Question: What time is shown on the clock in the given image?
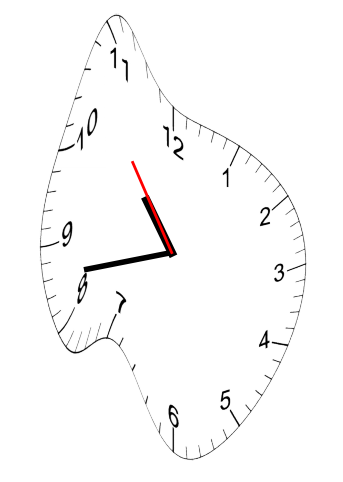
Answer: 10:42:54